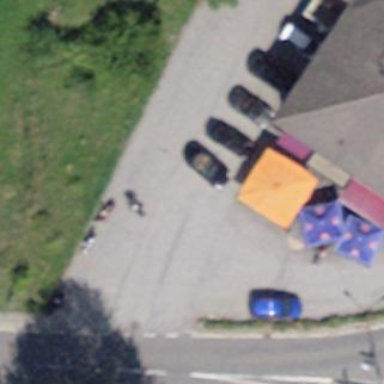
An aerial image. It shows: Outdoor seating area for leisure land.